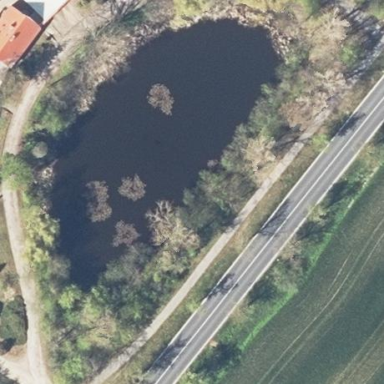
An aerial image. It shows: Pond surrounded by natural water.